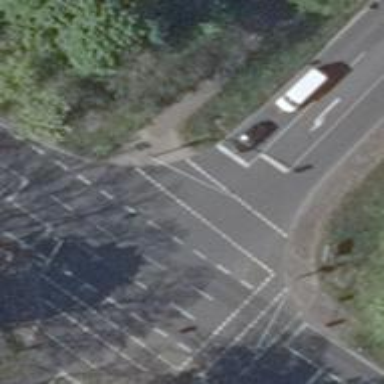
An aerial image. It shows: Tertiary road with asphalt surface.